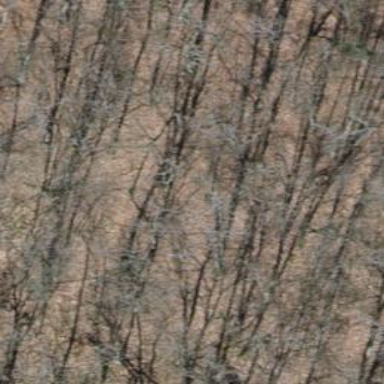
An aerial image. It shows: Deciduous broadleaved tree.